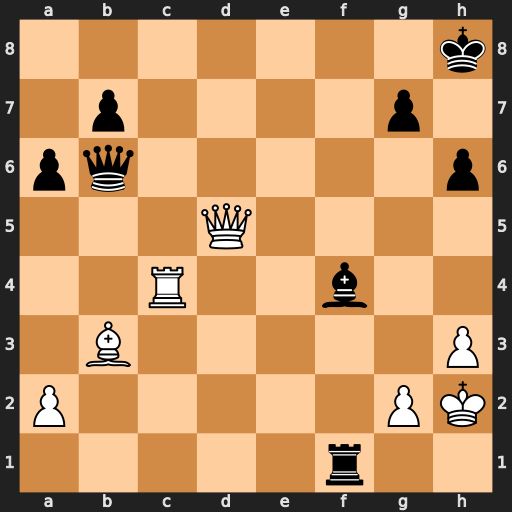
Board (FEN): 7k/1p4p1/pq5p/3Q4/2R2b2/1B5P/P5PK/5r2
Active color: w
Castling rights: -
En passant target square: -
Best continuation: Rxf4 Qg1+ Kg3 Qe3+ Rf3